Interaction volume radius: 5 \u00c5
Interaction volume height: 20 \u00c5
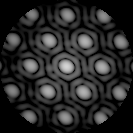
Disorder parameter: 0.06953